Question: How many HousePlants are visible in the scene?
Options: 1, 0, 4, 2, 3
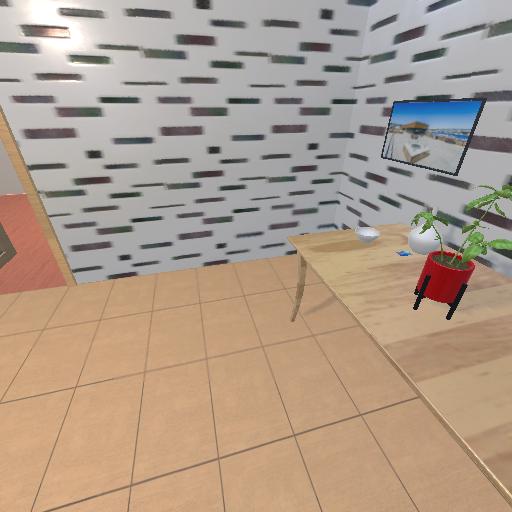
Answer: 1